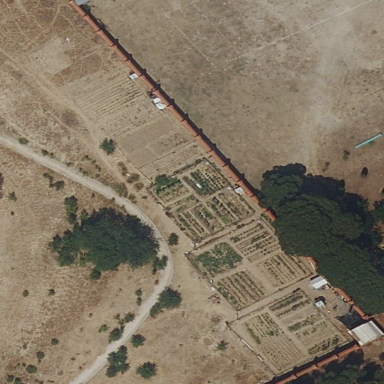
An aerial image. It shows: Area designated for allotments.